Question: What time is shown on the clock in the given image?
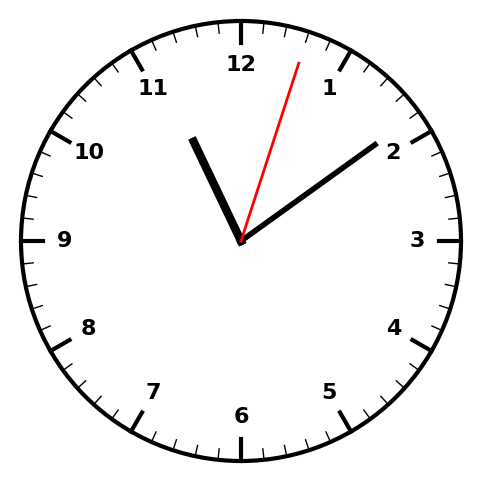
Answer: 11:09:03